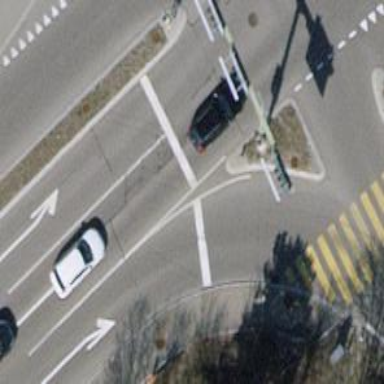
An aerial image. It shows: Road with traffic signals.